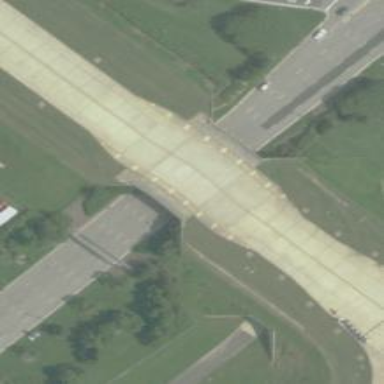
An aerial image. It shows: Taxiway bridge at the airport.